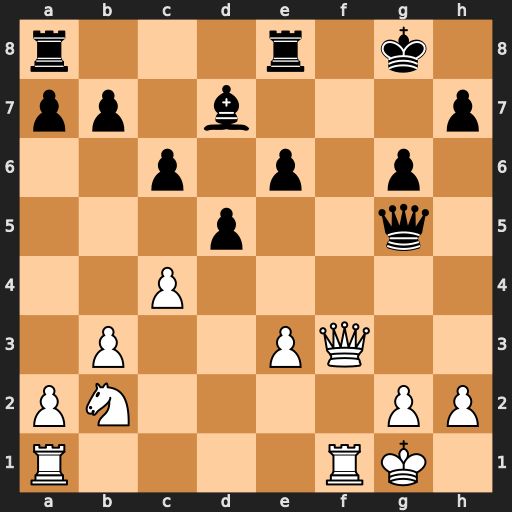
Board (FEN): r3r1k1/pp1b3p/2p1p1p1/3p2q1/2P5/1P2PQ2/PN4PP/R4RK1
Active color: w
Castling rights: -
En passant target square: -
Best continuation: Qf7+ Kh8 Qxd7 Qxe3+ Kh1